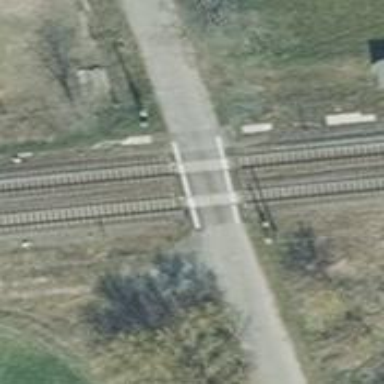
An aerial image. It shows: Level crossing with lights on the railway.